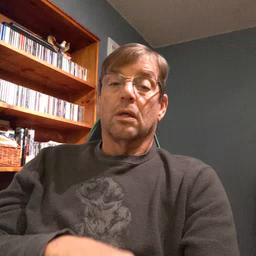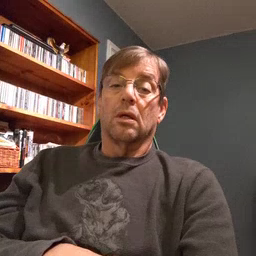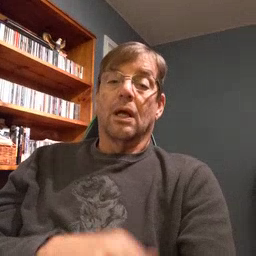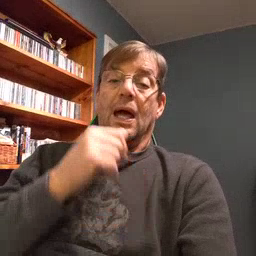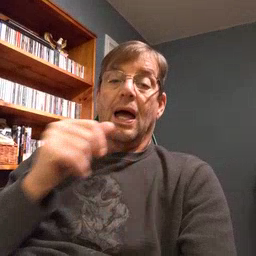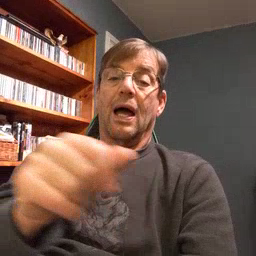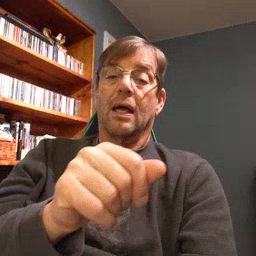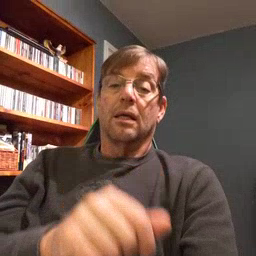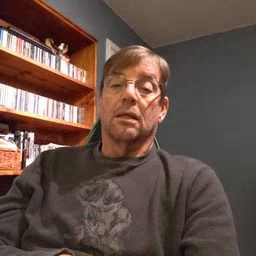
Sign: hide